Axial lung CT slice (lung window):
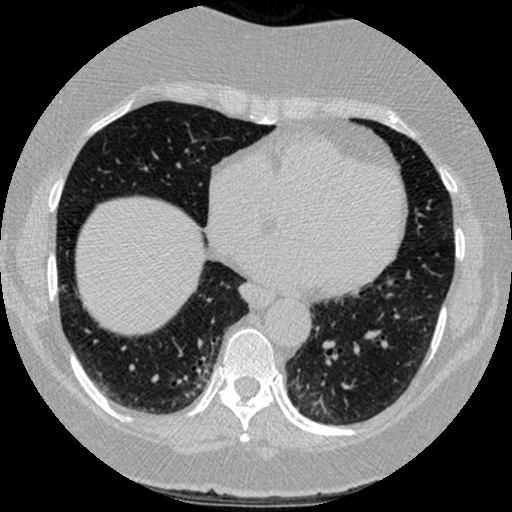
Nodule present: no